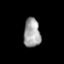
Tissue: prostate
Cell type: T cells
Senescence score: 0.7025
Nuclear area (px): 479
Mean DAPI intensity: 159.656